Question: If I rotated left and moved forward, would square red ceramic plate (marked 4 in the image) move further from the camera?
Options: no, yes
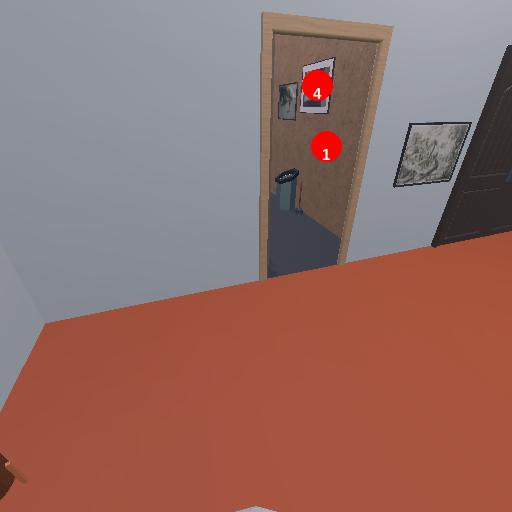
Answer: no